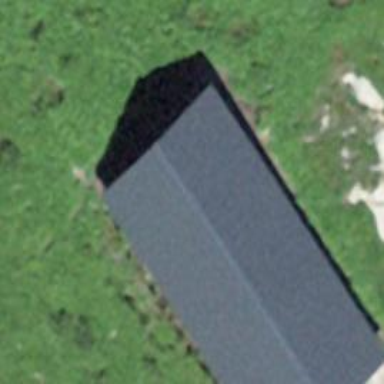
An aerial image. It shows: Stable.